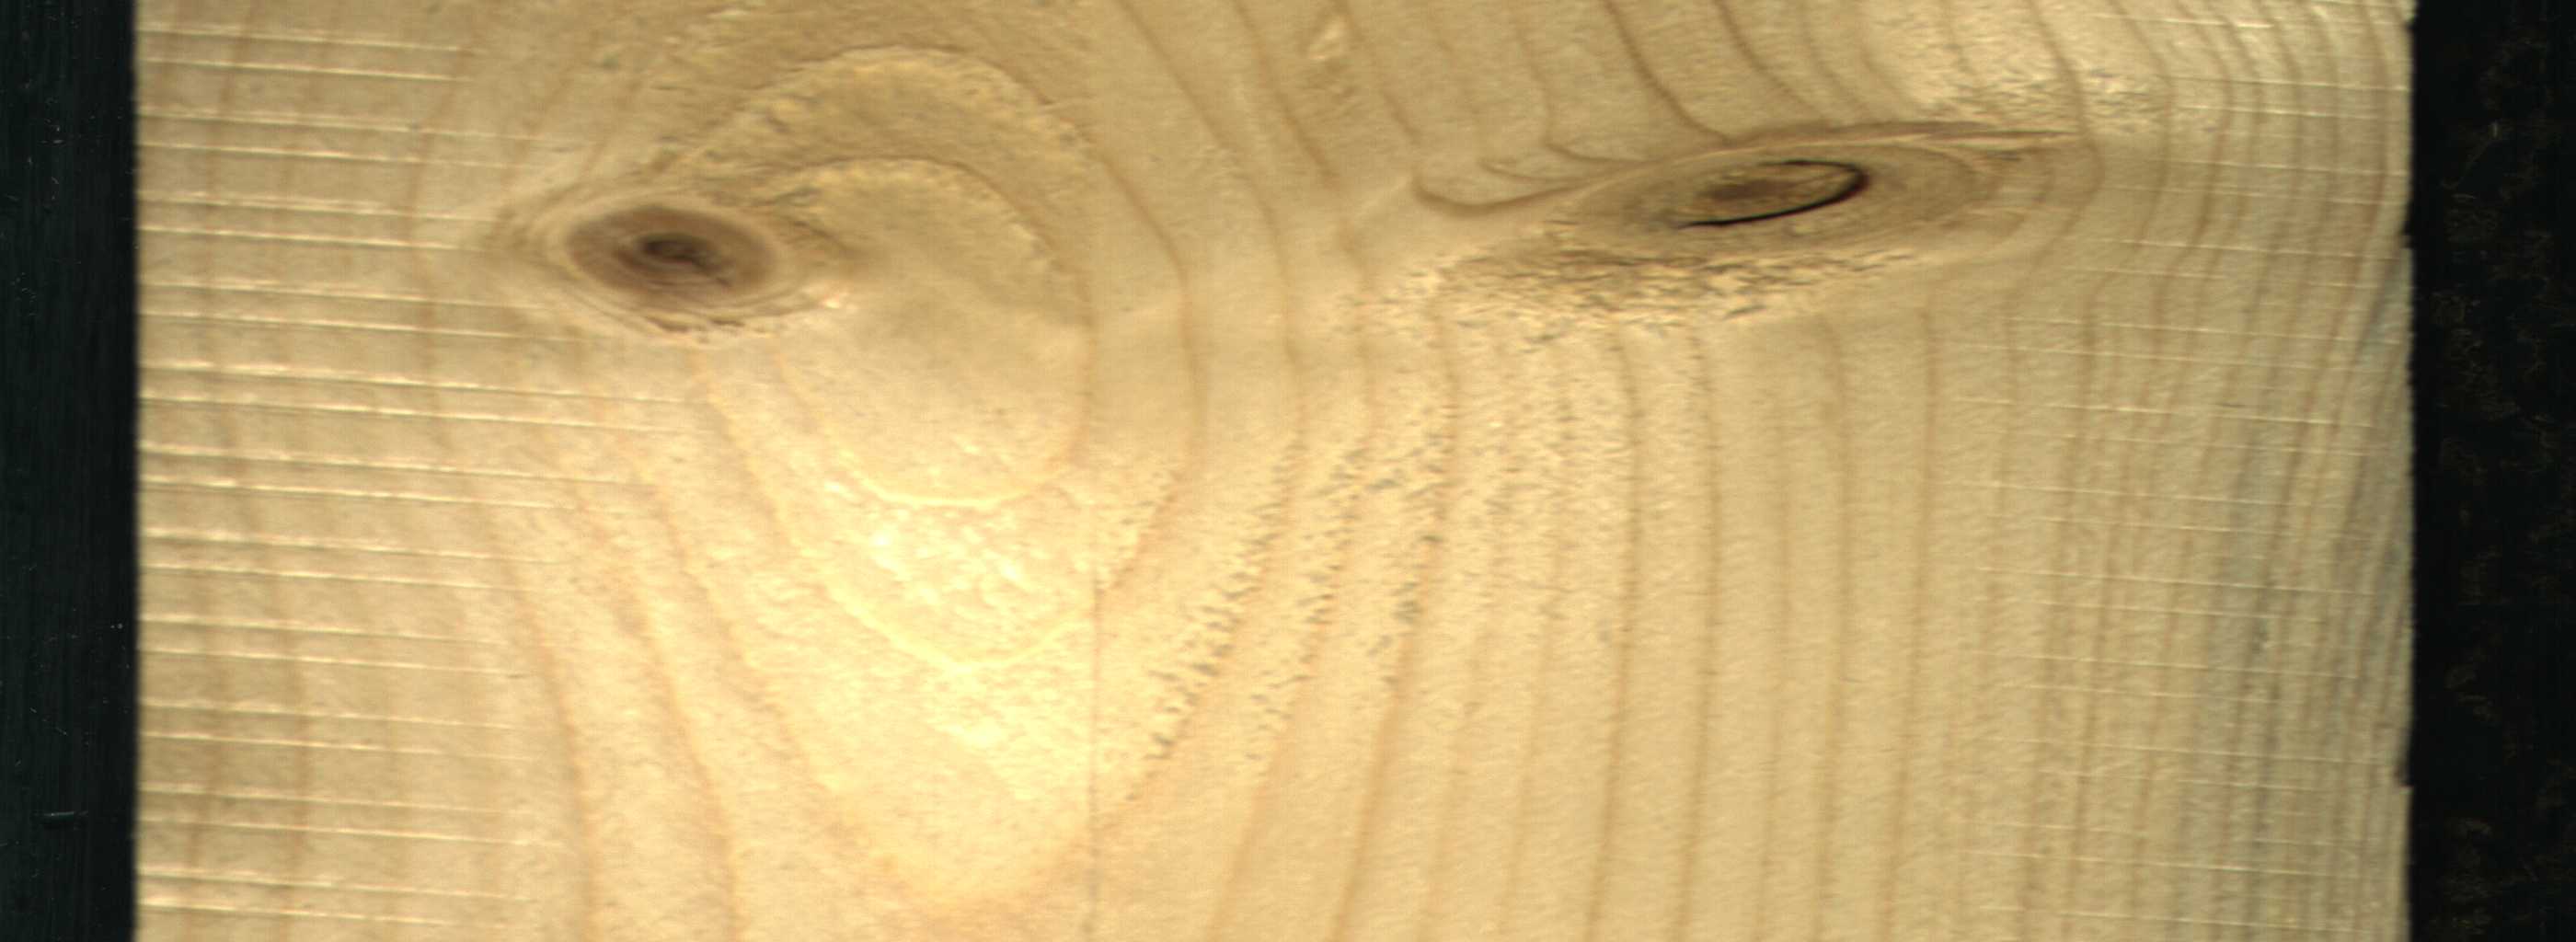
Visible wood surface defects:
Live_Knot
Live_Knot